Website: walmart
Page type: account-selection
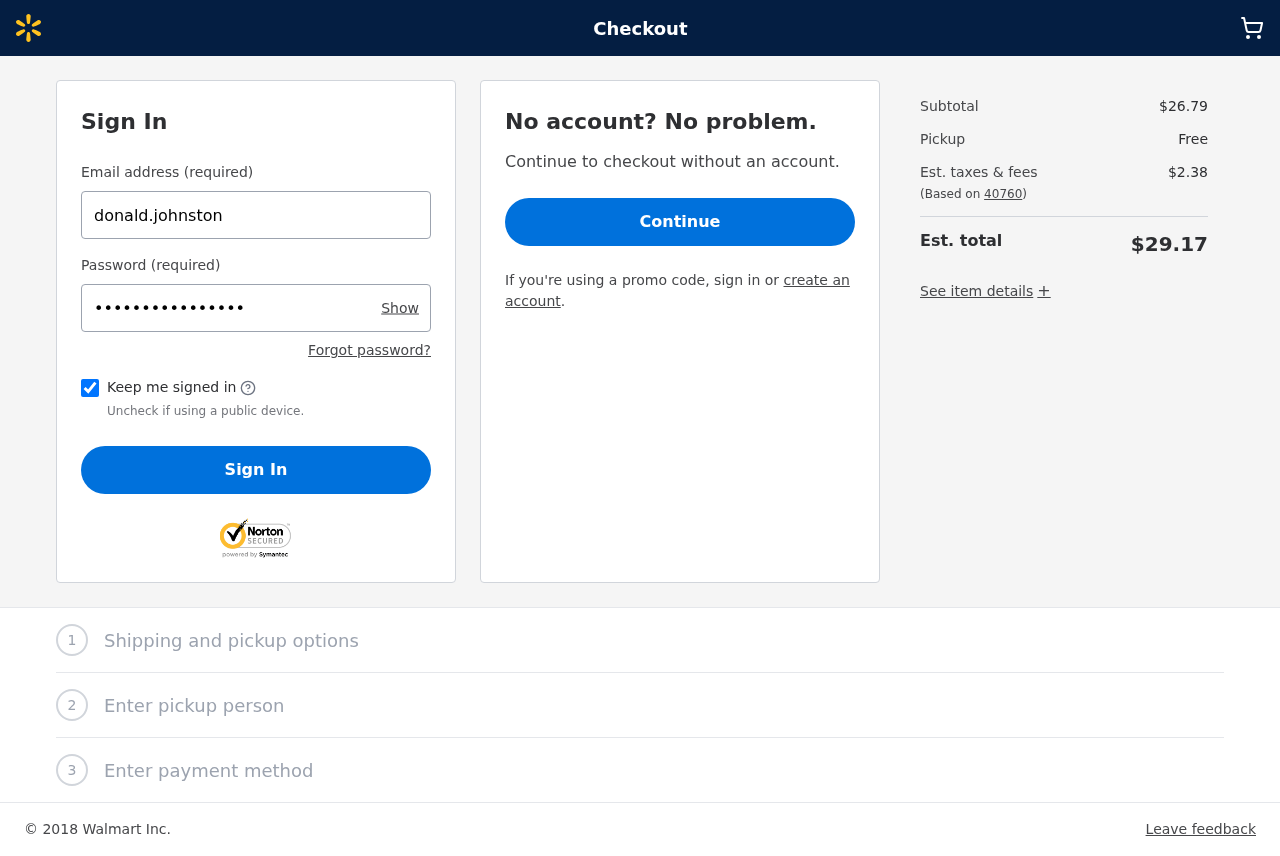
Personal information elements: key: PII_LOGIN_USERNAME
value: donald.johnston
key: PII_POSTCODE
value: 40760
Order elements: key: ORDER_SUBTOTAL
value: $26.79
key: ORDER_TAX
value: $2.38
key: ORDER_TOTAL
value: $29.17